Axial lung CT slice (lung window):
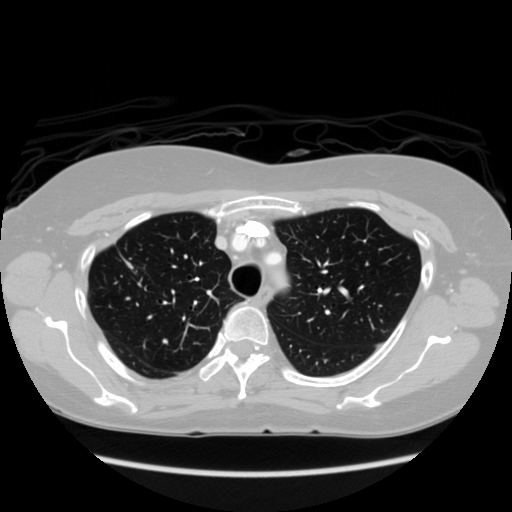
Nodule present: no